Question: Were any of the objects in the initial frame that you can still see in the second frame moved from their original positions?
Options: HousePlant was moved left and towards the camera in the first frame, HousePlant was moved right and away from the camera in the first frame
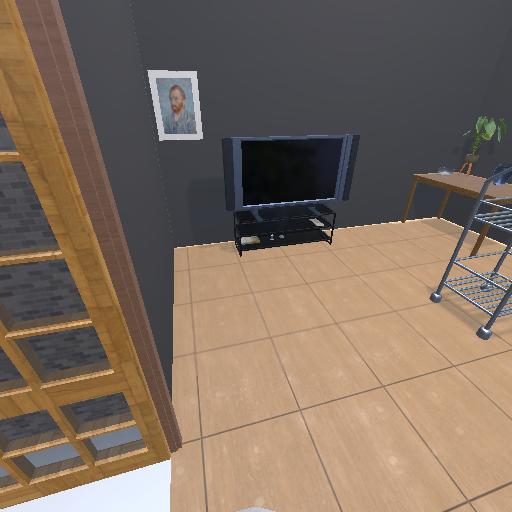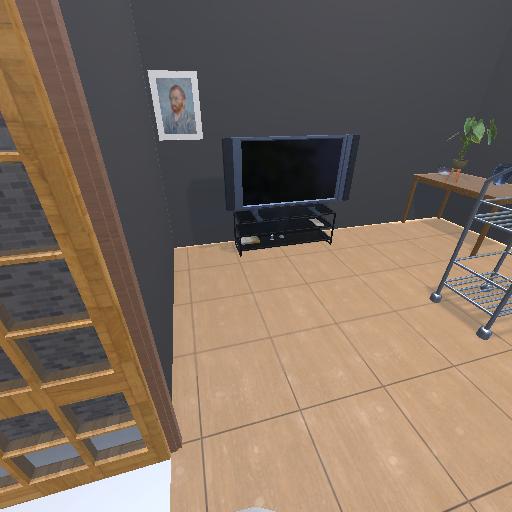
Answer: HousePlant was moved left and towards the camera in the first frame